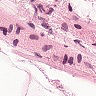
Metastatic tissue present: no